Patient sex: F
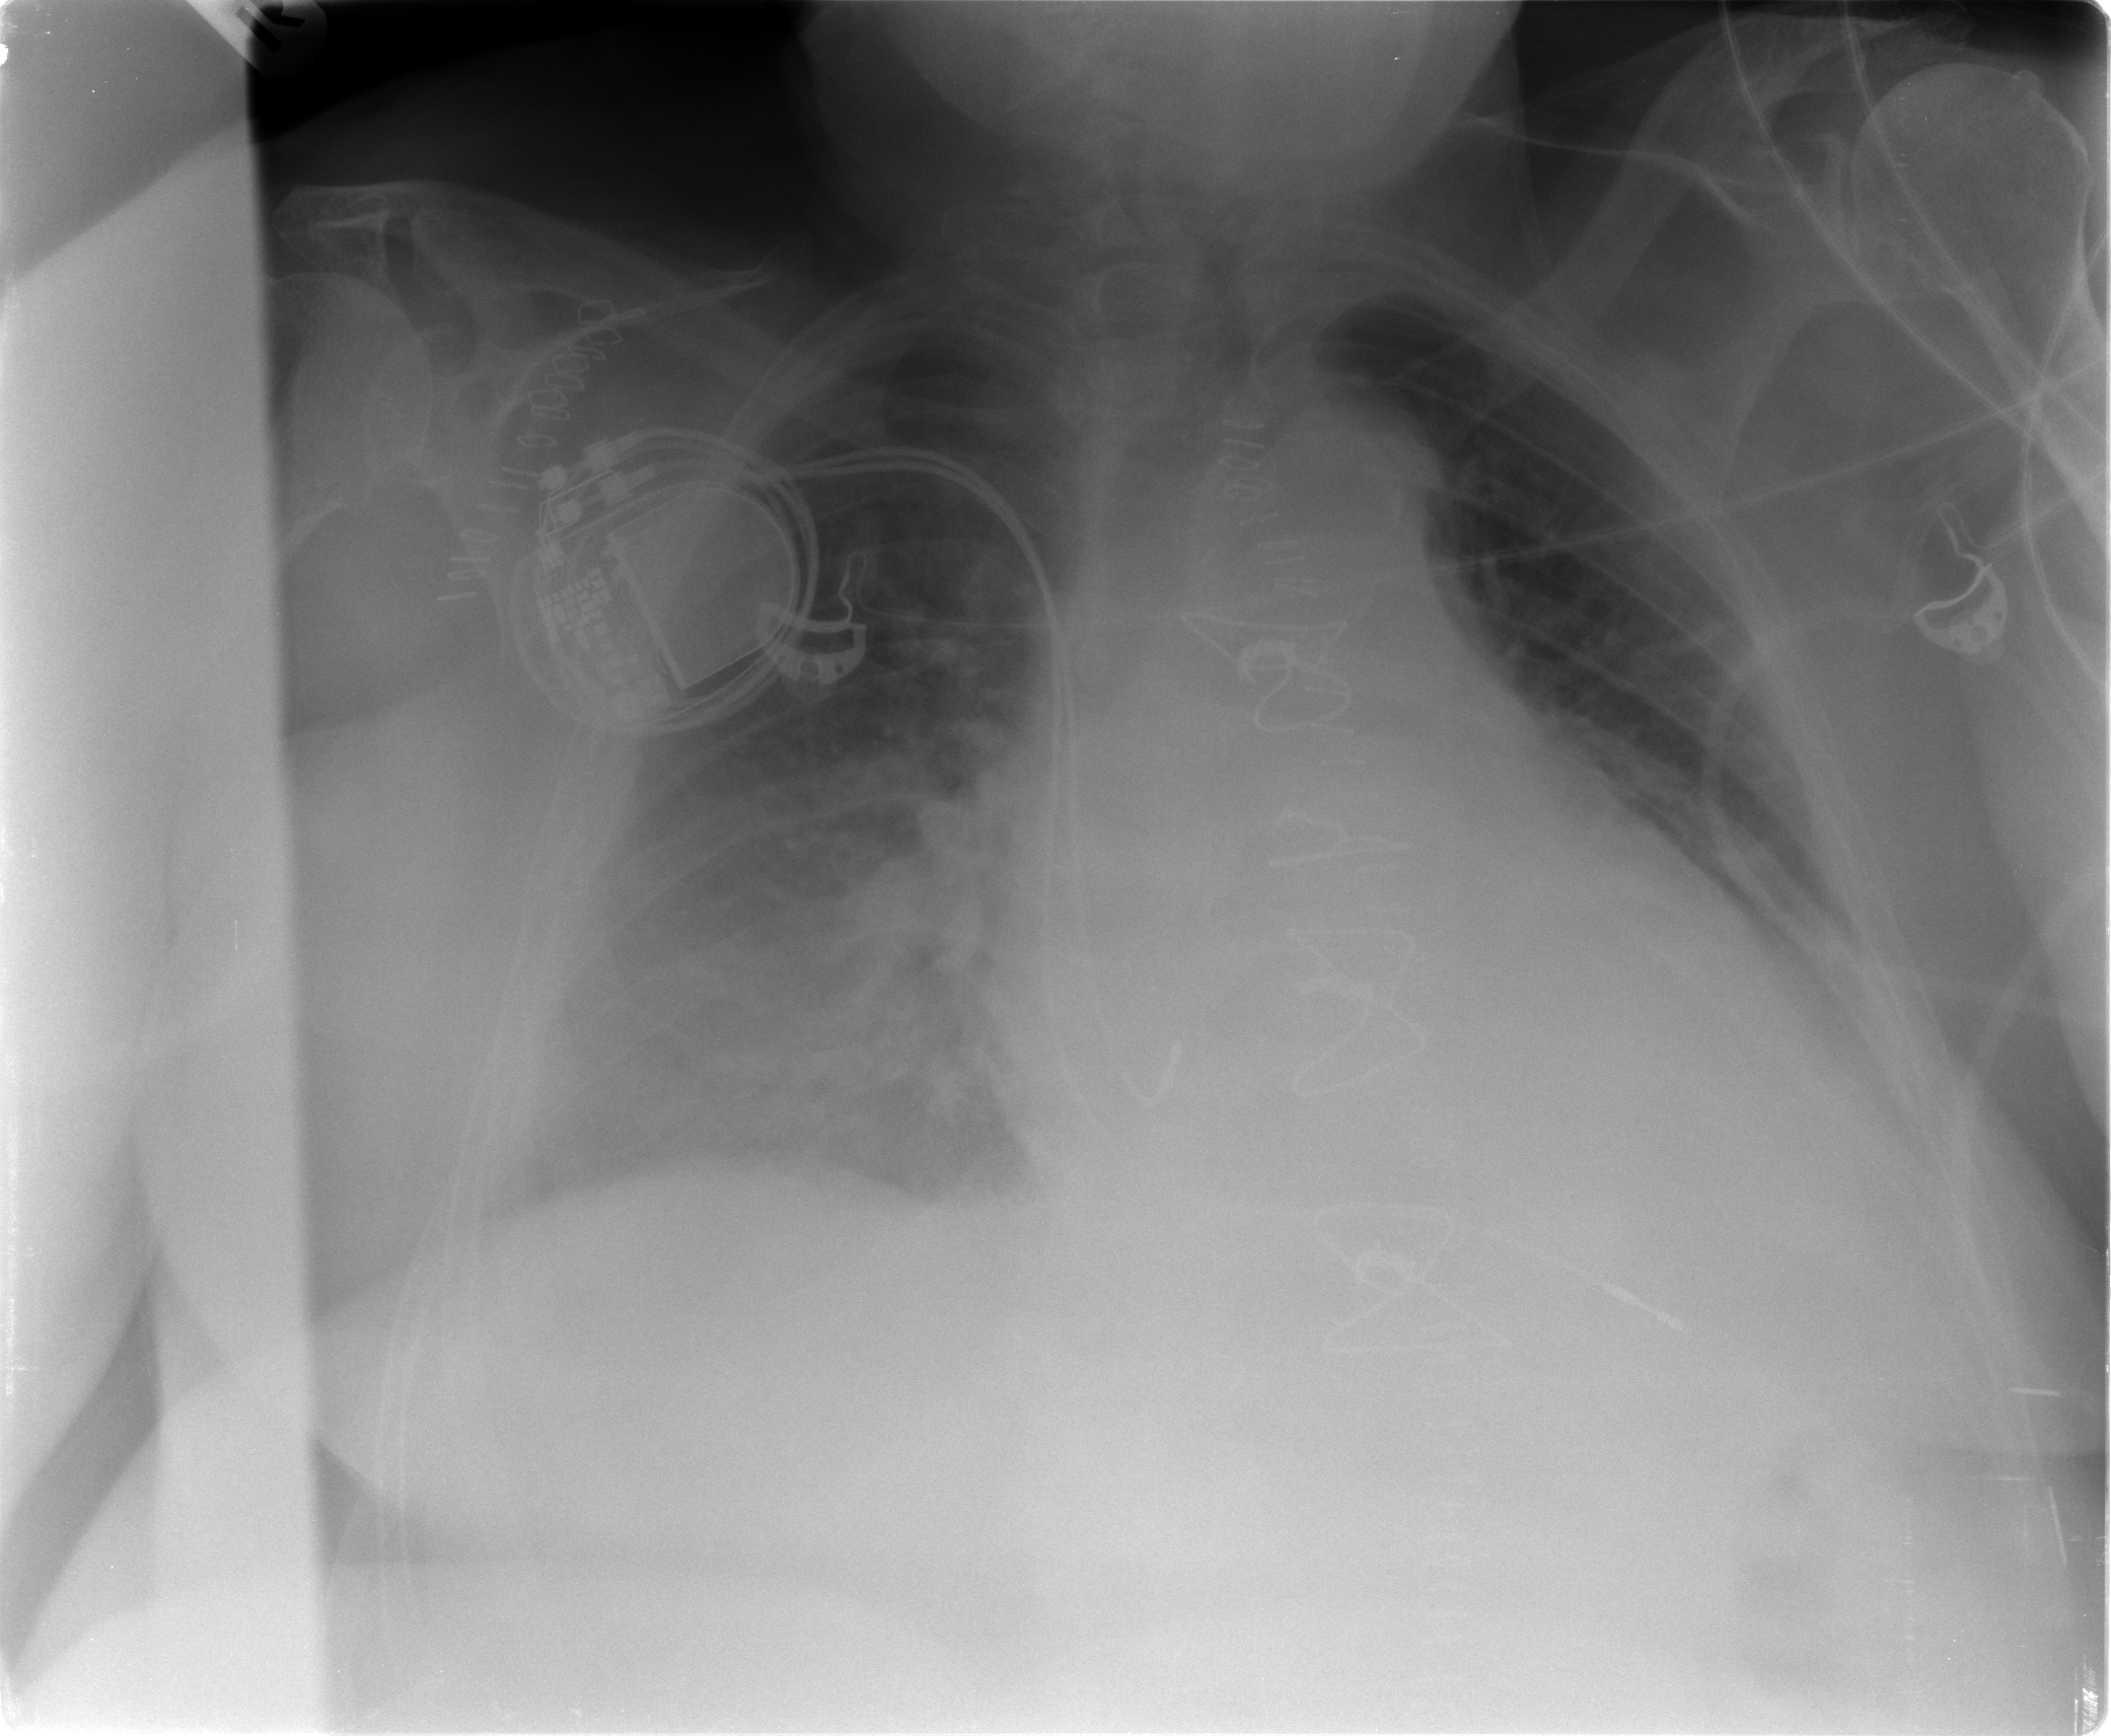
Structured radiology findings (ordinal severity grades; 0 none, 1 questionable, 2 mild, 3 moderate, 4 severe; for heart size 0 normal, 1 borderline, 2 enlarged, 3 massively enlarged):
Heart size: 2
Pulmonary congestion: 2
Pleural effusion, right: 2
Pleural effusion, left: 3
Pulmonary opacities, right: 1
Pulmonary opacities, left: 0
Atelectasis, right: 2
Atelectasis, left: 2